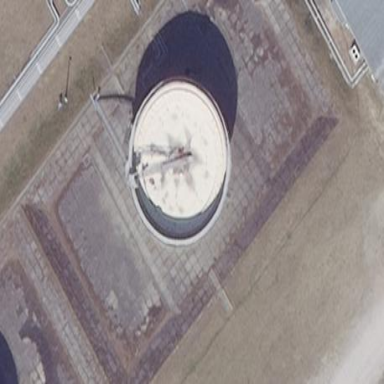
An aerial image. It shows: Storage tank which is man-made and housed in building.